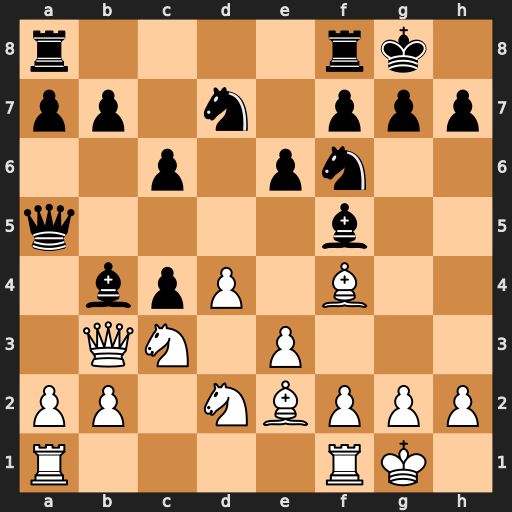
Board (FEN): r4rk1/pp1n1ppp/2p1pn2/q4b2/1bpP1B2/1QN1P3/PP1NBPPP/R4RK1
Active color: w
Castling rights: -
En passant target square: -
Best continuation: Nxc4